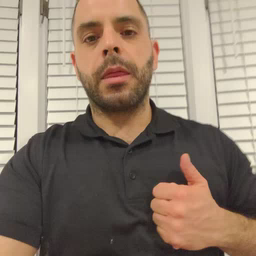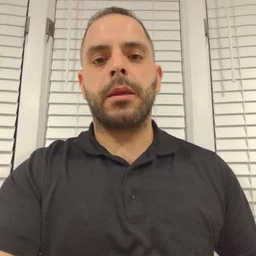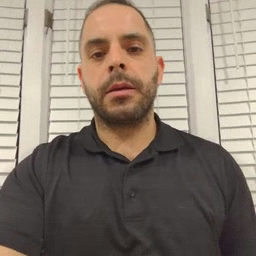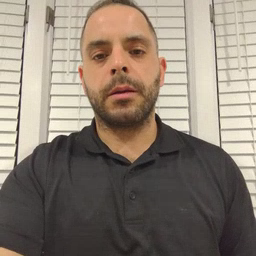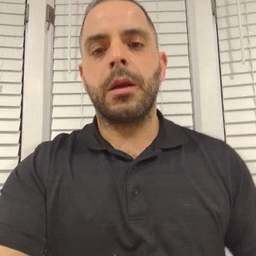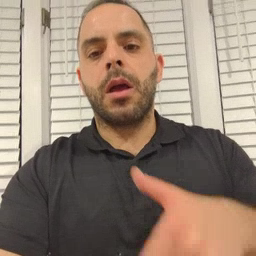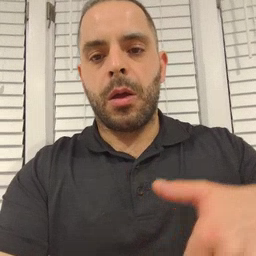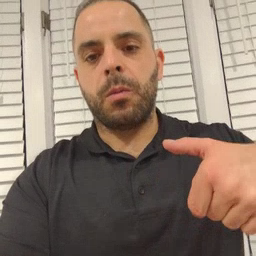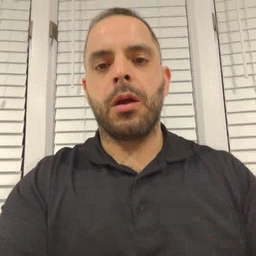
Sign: underwear